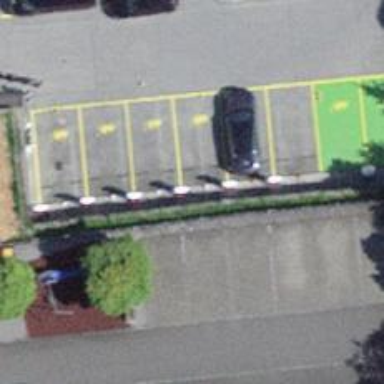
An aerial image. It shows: Charging station.